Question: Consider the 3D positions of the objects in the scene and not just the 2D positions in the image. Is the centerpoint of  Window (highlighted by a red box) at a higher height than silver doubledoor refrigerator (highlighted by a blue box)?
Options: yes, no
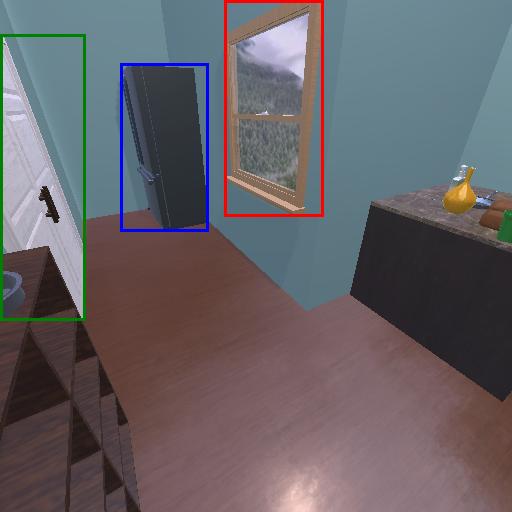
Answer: yes